Question: I use the following ajax ActionLink method.
'''
@Ajax.ActionLink(" ", "RemovePerson", "General", new { PersonId = item.PersonId }, new AjaxOptions { Confirm = "Are you sure?", HttpMethod = "Delete", OnSuccess = "JsonDelete_OnSuccess" }, new { @class = "PersonRemove" })
$().ready(function () {
$(".PersonRemove").button({ icons: { primary: "ui-icon-trash"} });
})
'''
The result is showed bellow:

As you can see, the linkText parameter is " ". I don't want any text in my button. Only one icon. I didn't found any other solution for having an ajax ActionLink without text but I'm not very satisfied with it. I need some advise about it.
than having this ActionLink with the first parameter as " " ?
I would prefer something like:
'''
@Ajax.ActionLink(null, ....
'''
But it doesn't work. I got the error
Thanks.
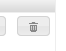
Answer: Indeed, that's annoying. You could write a custom MyActionLink helper:
'''
public static IHtmlString MyActionLink(
this AjaxHelper ajaxHelper,
string actionName,
string controllerName,
object routeValues,
AjaxOptions ajaxOptions,
object htmlAttributes
)
{
return ajaxHelper.ActionLink(
" ",
actionName,
controllerName,
routeValues,
ajaxOptions,
htmlAttributes
);
}
'''
and then:
'''
@Ajax.MyActionLink(
"RemovePerson",
"General",
new {
PersonId = item.PersonId
},
new AjaxOptions {
Confirm = "Are you sure?",
HttpMethod = "Delete",
OnSuccess = "JsonDelete_OnSuccess"
},
new { @class = "PersonRemove" }
)
'''